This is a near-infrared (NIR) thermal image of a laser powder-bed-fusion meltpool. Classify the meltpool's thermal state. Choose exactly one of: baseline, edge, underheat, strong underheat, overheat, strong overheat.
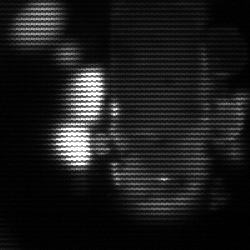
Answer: strong underheat